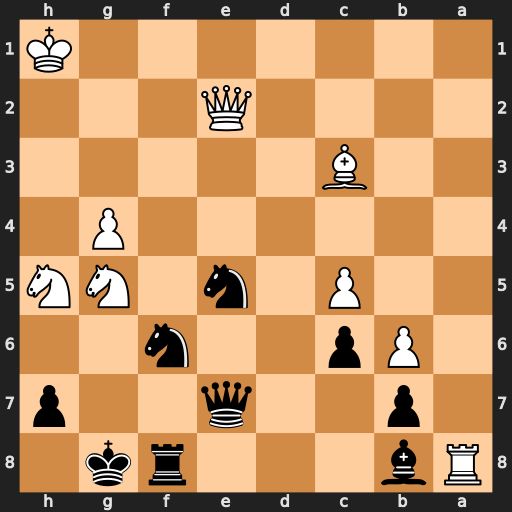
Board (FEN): Rb3rk1/1p2q2p/1Pp2n2/2P1n1NN/6P1/2B5/4Q3/7K
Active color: b
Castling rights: -
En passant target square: -
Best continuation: Nxh5 gxh5 Qxg5